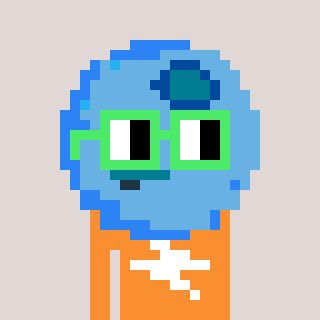
a pixel art character with square light green glasses, a blueberry-shaped head and a orange-colored body on a warm background